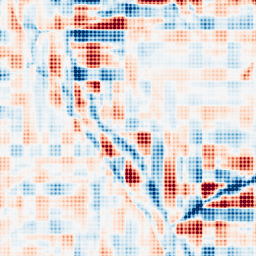
Category: wavelet
Decomposition family: wavelet_reverse_biorthogonal
Decomposition parameters: wavelet: rbio3.5
level: 5
Upsampling method: sinc_blackman
Upsampling parameters: scale: 4
kernel_size: 4
Upsampling scale: 4